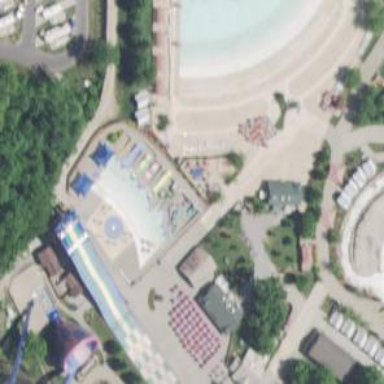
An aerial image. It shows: Water slide attraction.